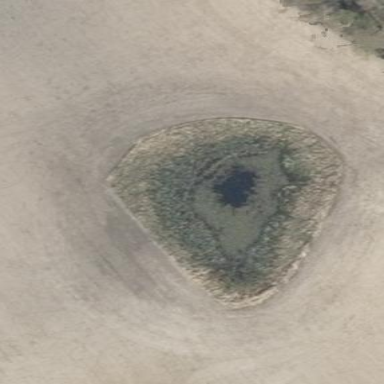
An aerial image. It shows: Pond with natural water.